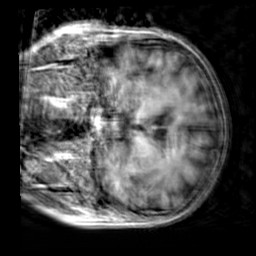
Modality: T1w
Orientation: coronal
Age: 55
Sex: male
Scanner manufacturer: siemens
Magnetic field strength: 3 T
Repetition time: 2.3 s
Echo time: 0.00303 s